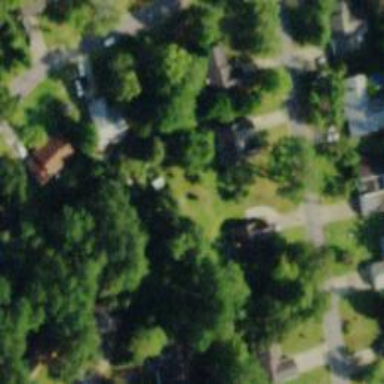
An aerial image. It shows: Neighborhood.